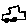
Label: car